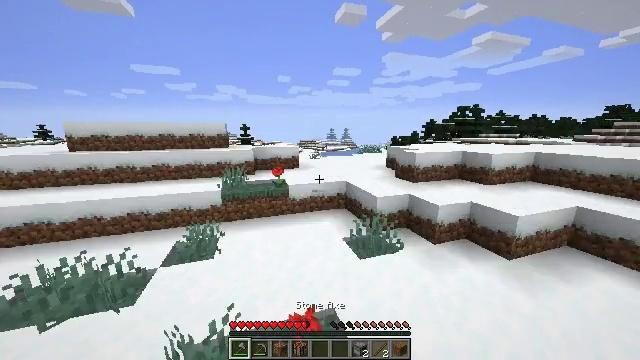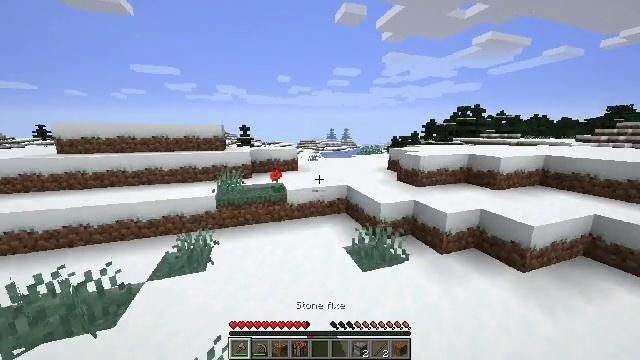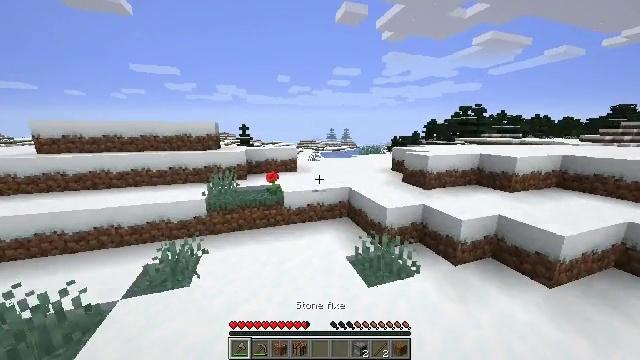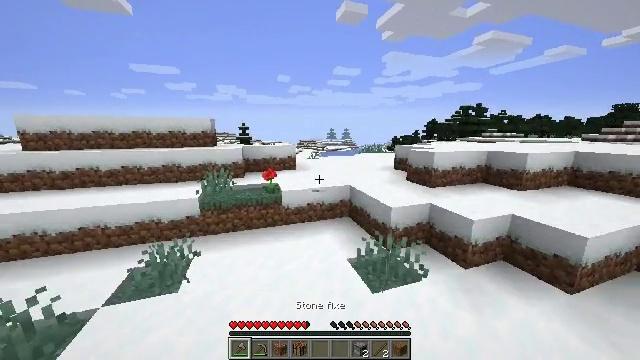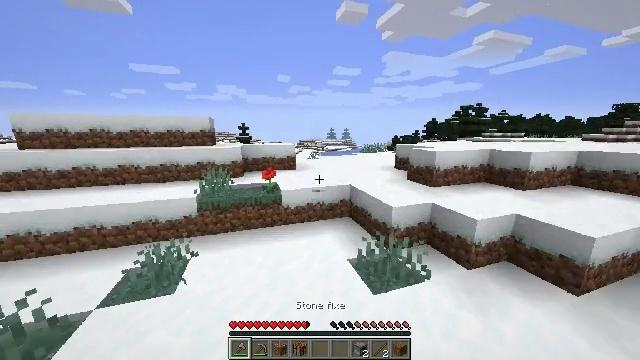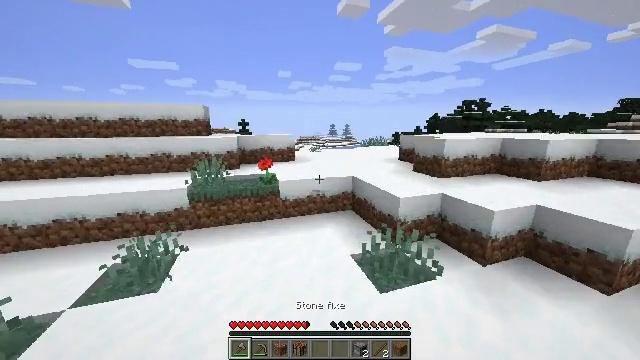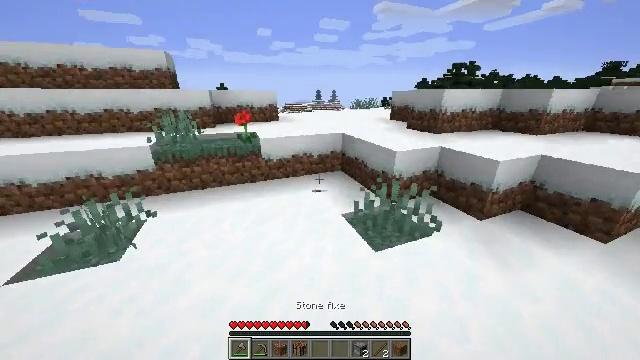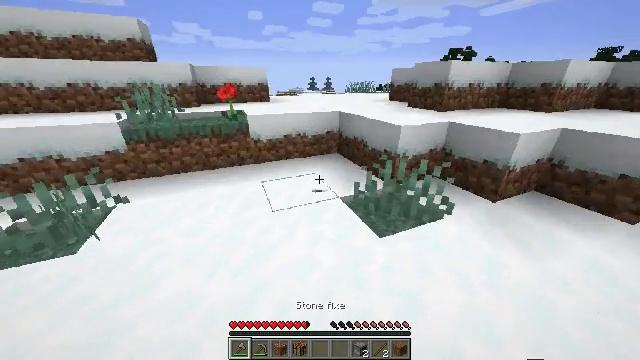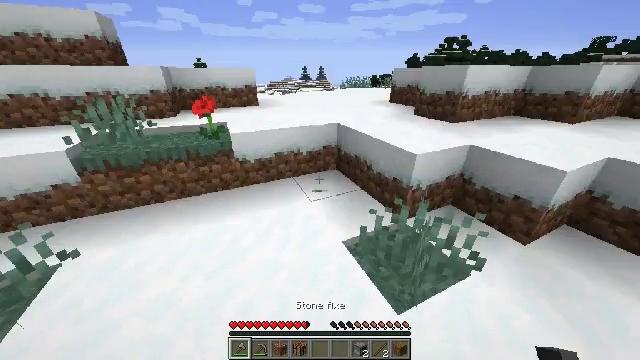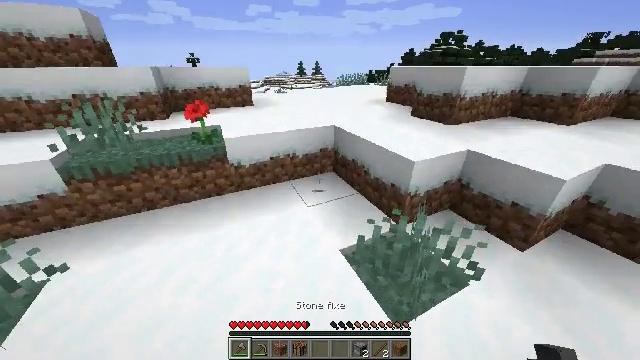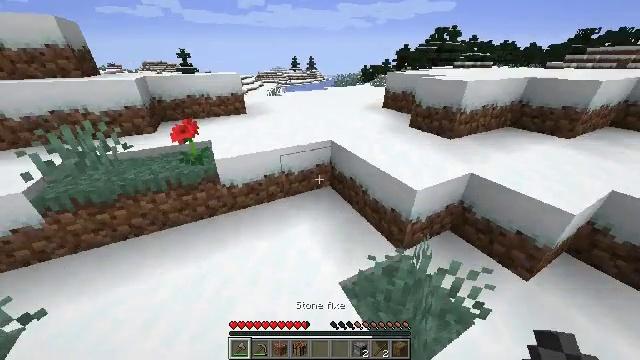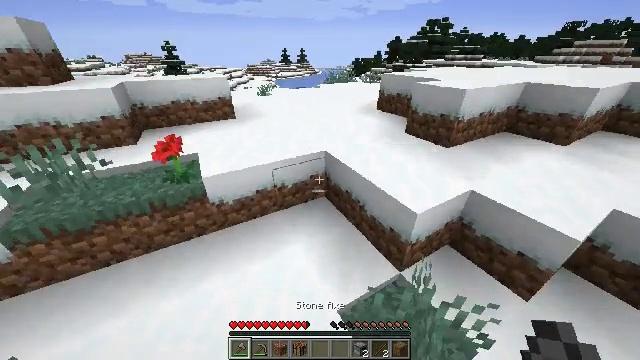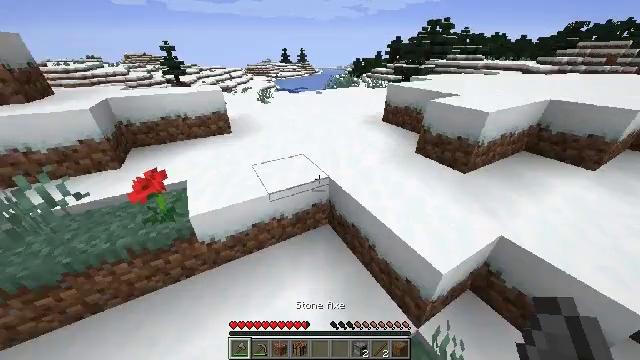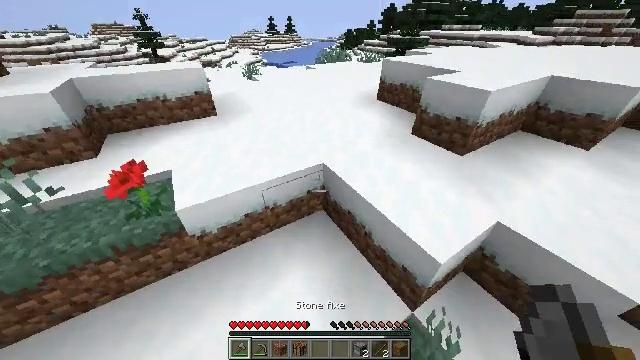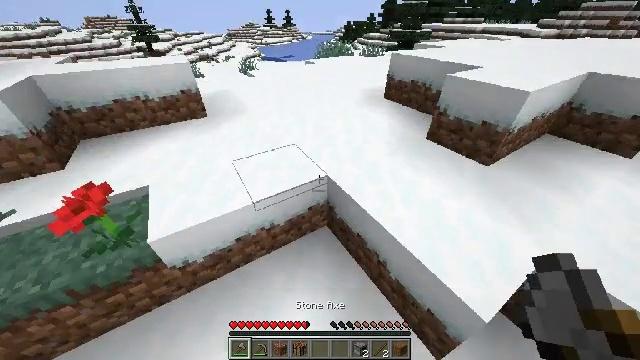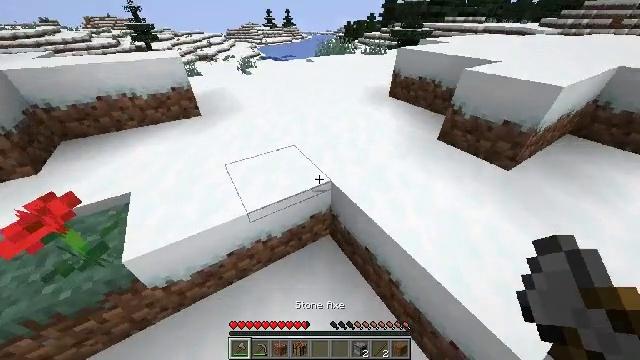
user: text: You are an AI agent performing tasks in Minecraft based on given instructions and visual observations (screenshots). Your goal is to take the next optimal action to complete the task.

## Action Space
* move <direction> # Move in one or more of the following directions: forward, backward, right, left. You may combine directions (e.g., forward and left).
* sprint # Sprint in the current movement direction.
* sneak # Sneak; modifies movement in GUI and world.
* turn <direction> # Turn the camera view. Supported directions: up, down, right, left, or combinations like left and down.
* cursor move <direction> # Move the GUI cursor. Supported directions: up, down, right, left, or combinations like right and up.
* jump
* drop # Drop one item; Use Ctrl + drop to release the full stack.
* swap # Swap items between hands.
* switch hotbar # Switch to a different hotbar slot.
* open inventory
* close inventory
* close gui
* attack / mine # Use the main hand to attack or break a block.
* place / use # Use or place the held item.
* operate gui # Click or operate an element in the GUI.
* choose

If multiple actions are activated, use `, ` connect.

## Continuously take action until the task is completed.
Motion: motion action
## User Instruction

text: Destroy the bookshelf.
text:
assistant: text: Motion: move forward, sprint, jump
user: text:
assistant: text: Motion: move forward, sprint, jump
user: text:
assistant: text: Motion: move forward, sprint, jump
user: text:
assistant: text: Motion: move forward, sprint, jump
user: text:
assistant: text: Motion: move forward, sprint, jump
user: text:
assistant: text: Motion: move forward, sprint, turn right and down, jump
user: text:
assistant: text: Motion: move forward, sprint, turn right and down, jump
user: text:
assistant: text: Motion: move forward, sprint, turn right and down, jump
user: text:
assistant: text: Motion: move forward, sprint, turn right and down, jump
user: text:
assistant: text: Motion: move forward, sprint, turn right and down, jump
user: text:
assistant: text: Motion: move forward, sprint, turn right and down, jump
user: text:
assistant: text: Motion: move forward, sprint, jump
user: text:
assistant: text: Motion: move forward, sprint, turn right and down, jump
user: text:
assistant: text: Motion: move forward, sprint, turn down, jump
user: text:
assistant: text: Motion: move forward, sprint, jump
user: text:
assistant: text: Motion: move forward, sprint, jump
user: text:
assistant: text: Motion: move forward, sprint, jump
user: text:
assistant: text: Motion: move forward, sprint, jump
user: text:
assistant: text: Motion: move forward, sprint, jump
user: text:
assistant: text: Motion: move forward, sprint, turn left and up, jump
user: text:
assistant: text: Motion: move forward, sprint, turn left and up, jump
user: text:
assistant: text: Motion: move forward, sprint, turn left and up, jump
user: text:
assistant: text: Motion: move forward, sprint, jump
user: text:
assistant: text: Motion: move forward, sprint, jump
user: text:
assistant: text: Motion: move forward, sprint, jump
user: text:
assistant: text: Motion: move forward, sprint, jump
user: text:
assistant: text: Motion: move forward, sprint, jump
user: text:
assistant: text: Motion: move forward, sprint, turn left, jump
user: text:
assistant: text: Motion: move forward, sprint, turn left, jump
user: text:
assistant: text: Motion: move forward, sprint, turn left, jump